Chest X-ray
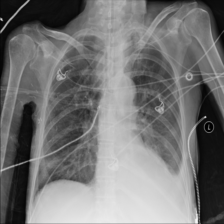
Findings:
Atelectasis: negative
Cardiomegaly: negative
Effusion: positive
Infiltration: negative
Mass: negative
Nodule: negative
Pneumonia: negative
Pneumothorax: negative
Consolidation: positive
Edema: negative
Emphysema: negative
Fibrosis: negative
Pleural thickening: negative
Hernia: negative